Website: apple
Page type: customer-info-address
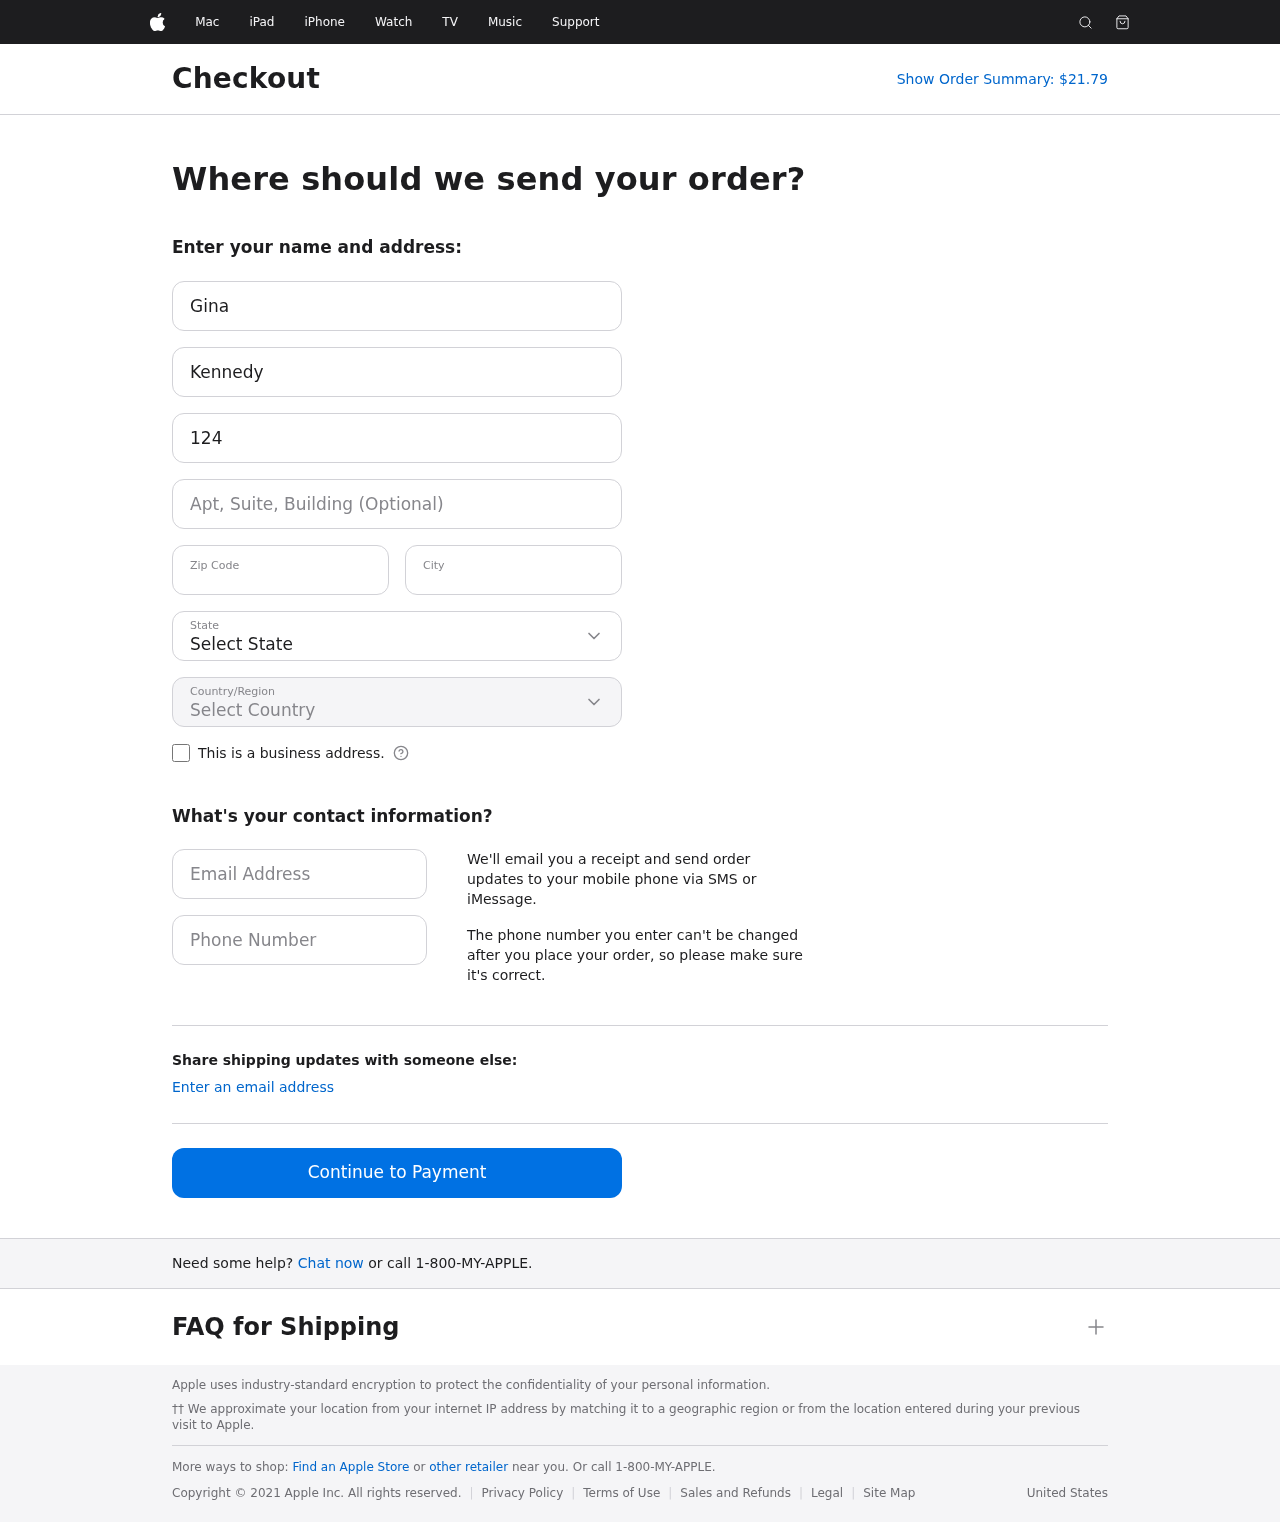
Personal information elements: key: PII_CITY
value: East Rogerbury
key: PII_COUNTRY
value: United States
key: PII_EMAIL
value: ginakennedy@yahoo.com
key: PII_FIRSTNAME
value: Gina
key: PII_LASTNAME
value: Kennedy
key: PII_PHONE
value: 9154444712
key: PII_POSTCODE
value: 14315
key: PII_STATE
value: Hawaii
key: PII_STREET
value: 1244 Summer Cliff
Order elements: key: ORDER_TOTAL
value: Show Order Summary: $21.79